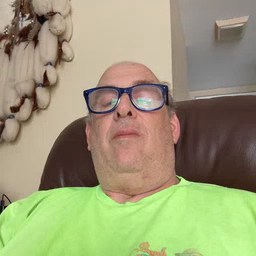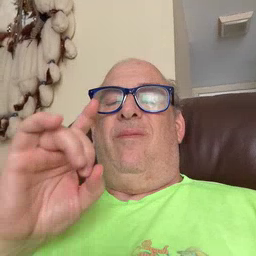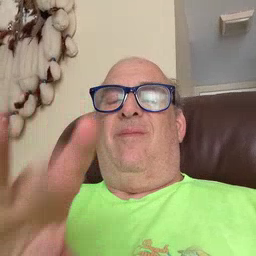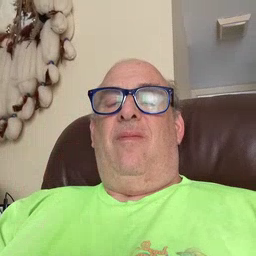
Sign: hate